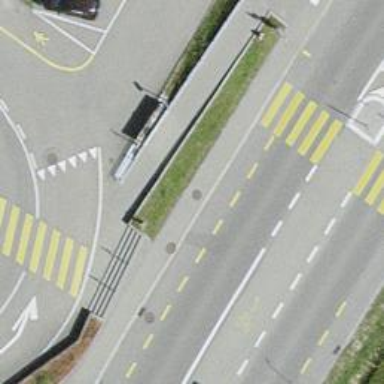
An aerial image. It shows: Bus stop with platform for public transport.